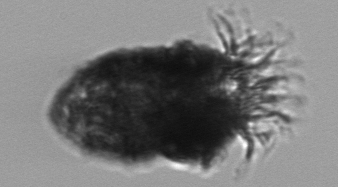
Label: Stenosemella_pacifica